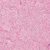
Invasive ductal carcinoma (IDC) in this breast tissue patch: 0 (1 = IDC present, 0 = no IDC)